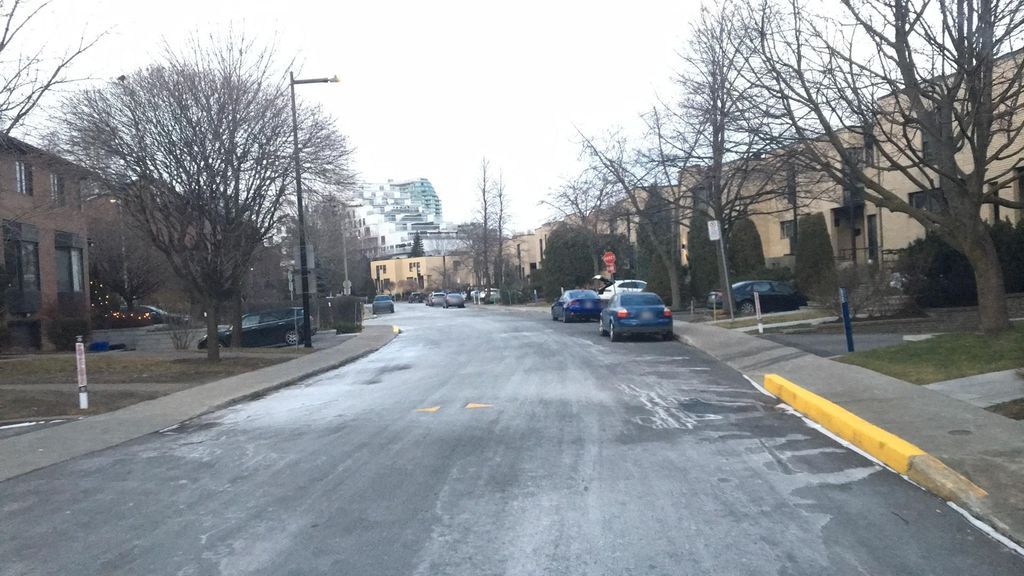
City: montreal